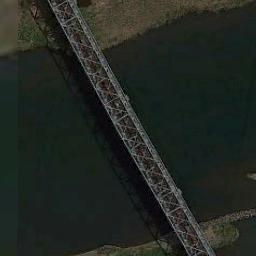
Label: bridge